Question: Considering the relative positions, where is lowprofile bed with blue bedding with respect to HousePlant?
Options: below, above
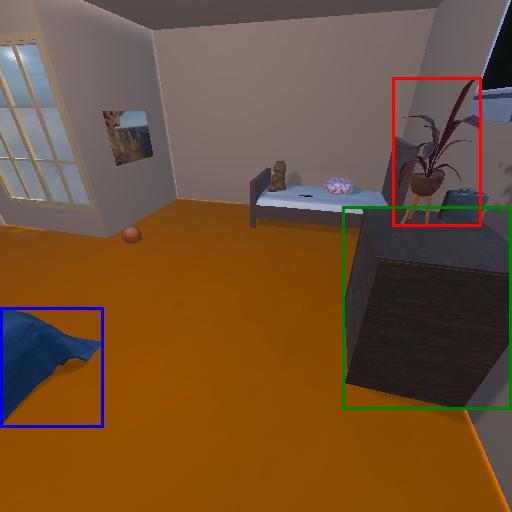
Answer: below